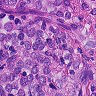
Metastatic tissue present: yes